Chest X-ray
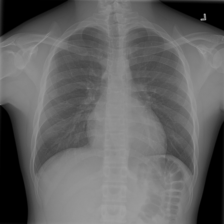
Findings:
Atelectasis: negative
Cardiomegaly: negative
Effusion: negative
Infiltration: negative
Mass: negative
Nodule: negative
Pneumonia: negative
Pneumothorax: negative
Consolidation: negative
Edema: negative
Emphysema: negative
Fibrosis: negative
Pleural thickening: negative
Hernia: negative